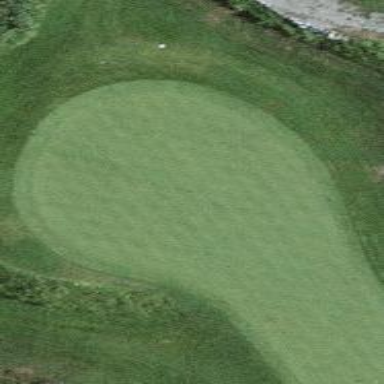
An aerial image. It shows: Green golf area with grass land use.